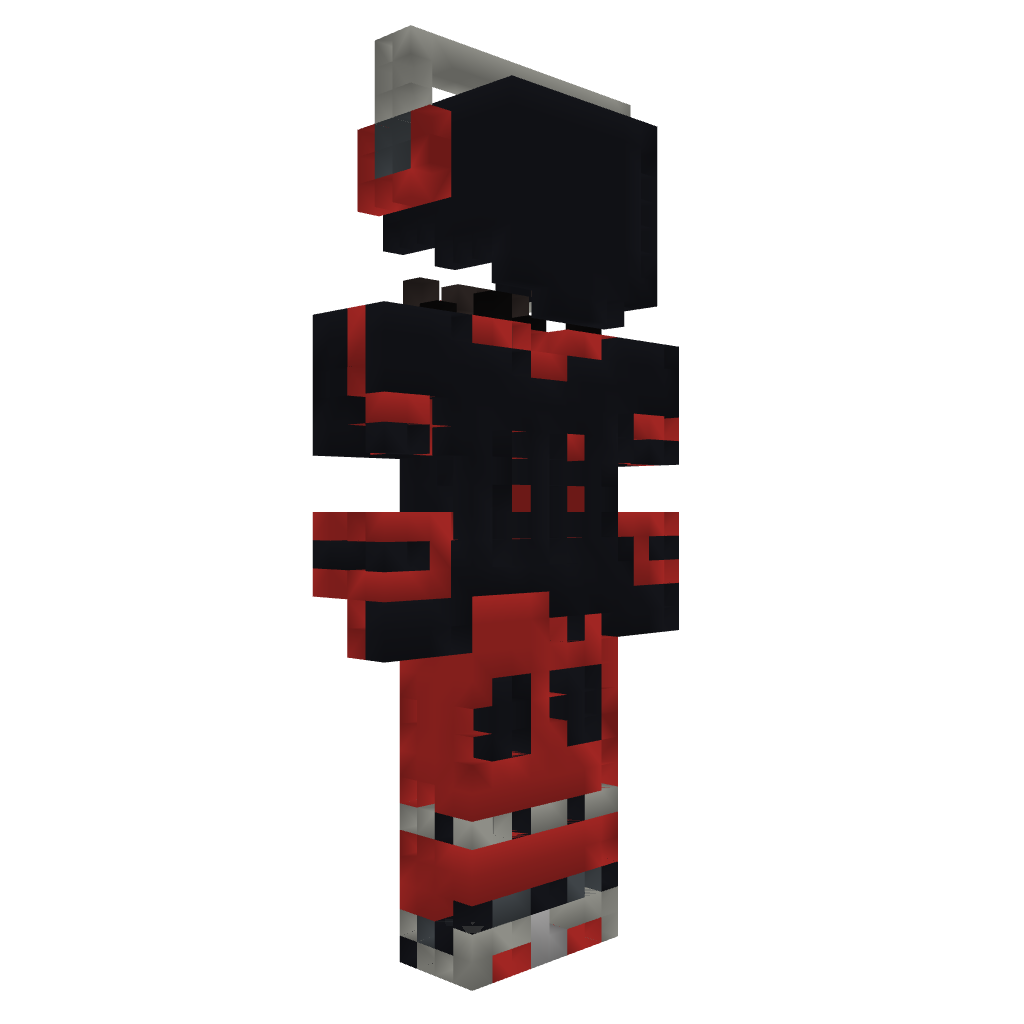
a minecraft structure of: My Skin Pixle Art